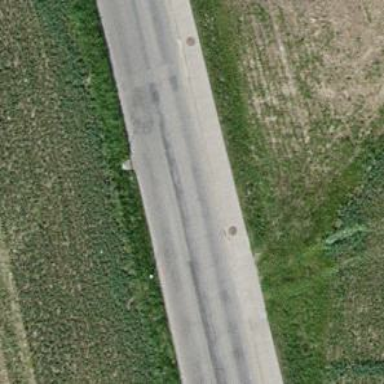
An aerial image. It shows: Tertiary road.